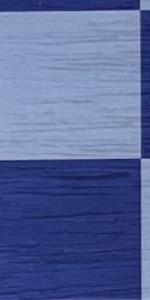
Label: Empty